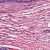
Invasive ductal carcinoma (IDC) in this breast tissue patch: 0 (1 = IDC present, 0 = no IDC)